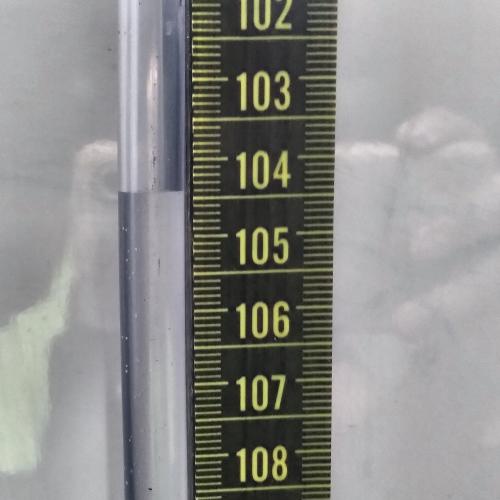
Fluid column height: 104.4 cm